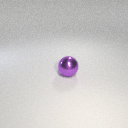
large purple metal sphere